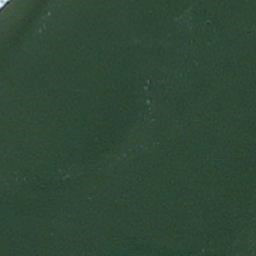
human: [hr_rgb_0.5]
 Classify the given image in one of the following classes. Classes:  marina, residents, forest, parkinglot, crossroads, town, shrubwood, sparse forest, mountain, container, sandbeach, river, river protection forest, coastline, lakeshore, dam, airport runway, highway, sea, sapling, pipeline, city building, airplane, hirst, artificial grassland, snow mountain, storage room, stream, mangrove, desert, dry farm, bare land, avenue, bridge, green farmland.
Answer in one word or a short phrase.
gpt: sea